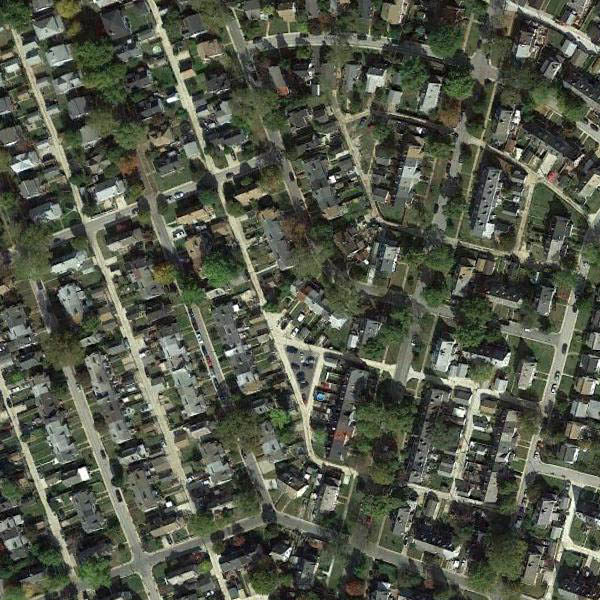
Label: DenseResidential